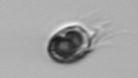
Label: Balanion